Question: I am new in iOS programming and I would like to create I view for the settings of my app that looks like iPhone's one (like in the picture). Some of rows will call other views when taped and other will not.
What is the best way to do that? I thought about TableView with prototype cells, but is there a best way to do it? or a best-practice for what I want to do? Or maybe a tutorial online?

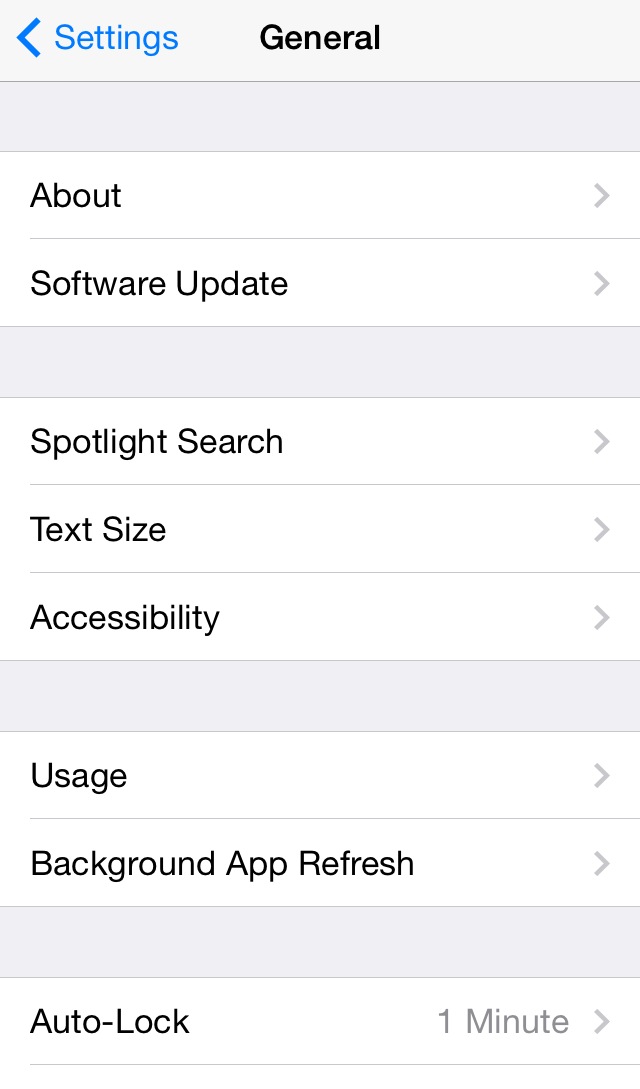
Answer: The fast way in Interface Builder:
Use a UITableViewController, make it STATIC and use the GROUPED style (all in IB).
You can setup the cells to show disclosure indicators (or not) in IB also.
You can segue directly from the rows or the UITableViewController to where you want to go.
If you segue from the UITableViewController, implement the "didSelectRowForIndexPath" method and call "performSegueWithIdentifier" accordingly.